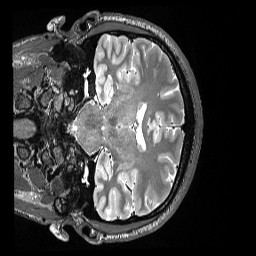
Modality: T2w
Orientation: coronal